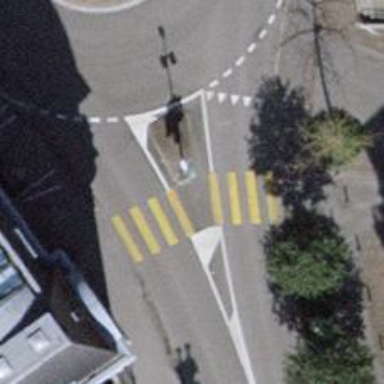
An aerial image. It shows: Uncontrolled crossing with traffic island.